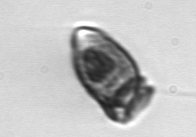
Label: Dinophysis_acuminata